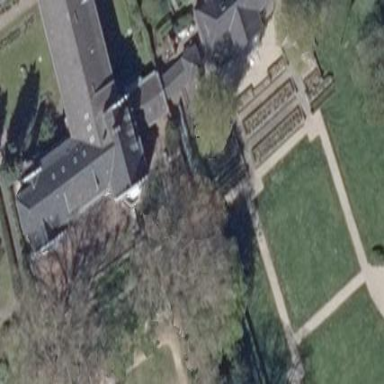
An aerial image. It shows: Garden area designated for leisure land.